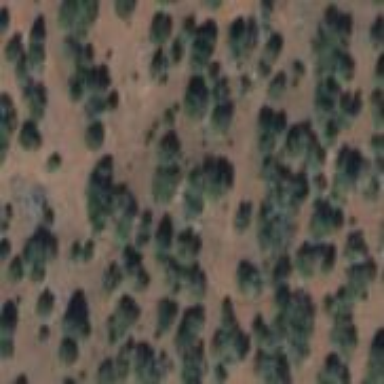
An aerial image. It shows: Patch of scrub vegetation.